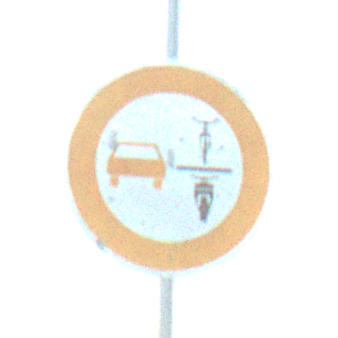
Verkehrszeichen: VerbotUeberholenEinspurigeFahrzeuge
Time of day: SunriseSunset
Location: Outdoor (Nature)
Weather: PartlyCloudy
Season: NotSpecified
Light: Natural